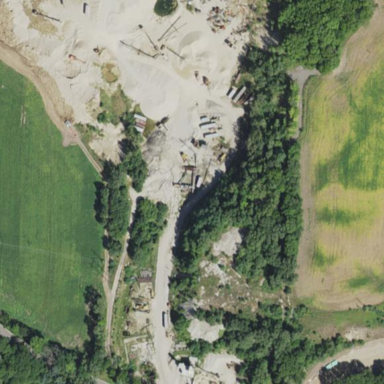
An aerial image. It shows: Industrial area used as quarry.